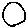
Label: circle